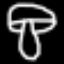
Label: mushroom